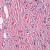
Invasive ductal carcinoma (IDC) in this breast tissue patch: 1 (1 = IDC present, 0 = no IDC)